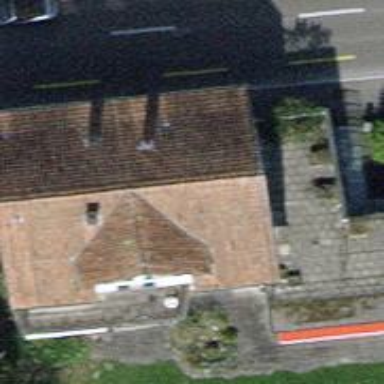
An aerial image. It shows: Gabled building with red roof.